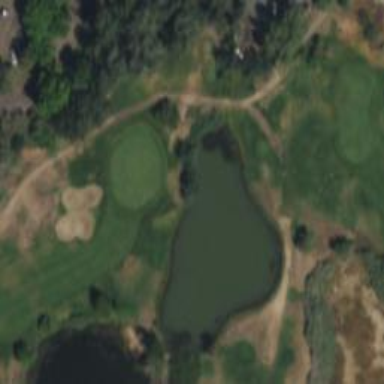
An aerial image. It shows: Scenic view of water hazard on golf course. The natural water feature adds beauty to the landscape.